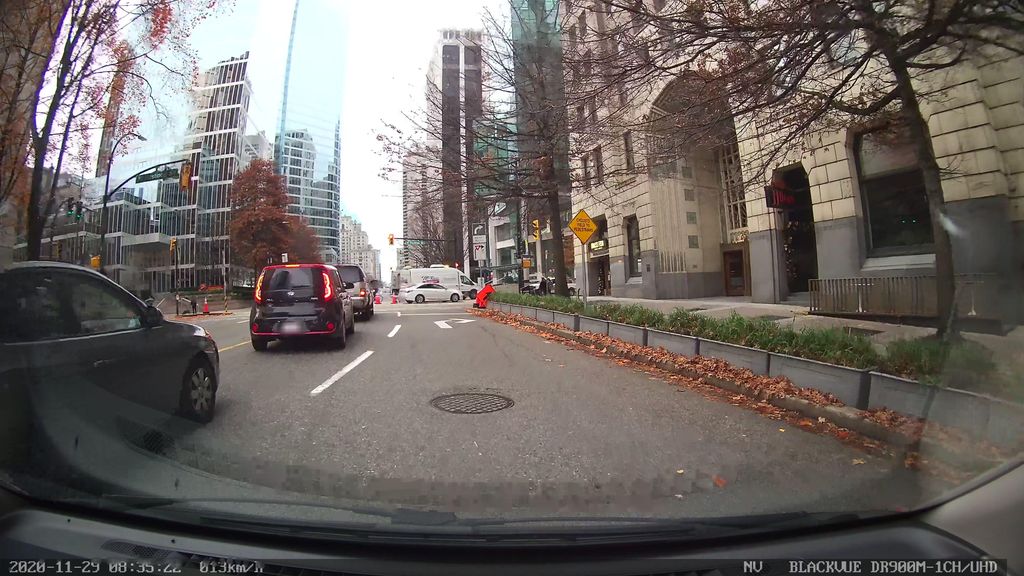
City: vancouver